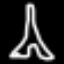
Label: The Eiffel Tower